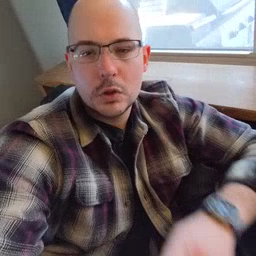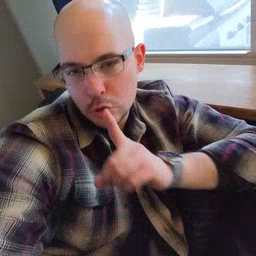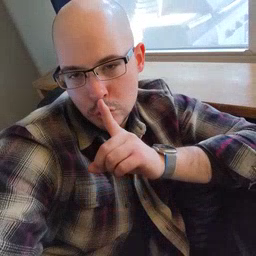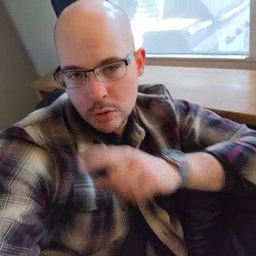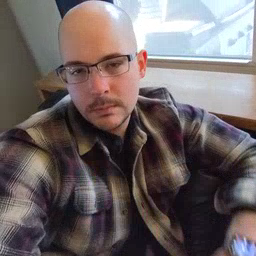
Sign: shhh